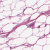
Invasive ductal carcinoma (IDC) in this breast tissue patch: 0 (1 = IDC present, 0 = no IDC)